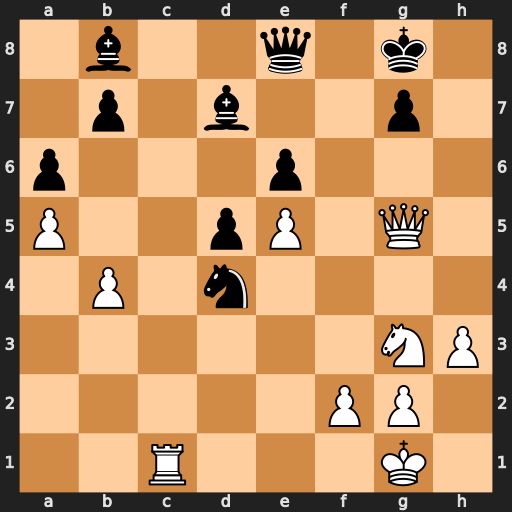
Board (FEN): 1b2q1k1/1p1b2p1/p3p3/P2pP1Q1/1P1n4/6NP/5PP1/2R3K1
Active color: w
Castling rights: -
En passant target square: -
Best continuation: Nh5 Qf7 Nf6+ Kf8 Nxd7+ Qxd7 Qf4+ Nf5 g4